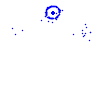
Particle: kaon